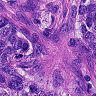
Metastatic tissue present: yes